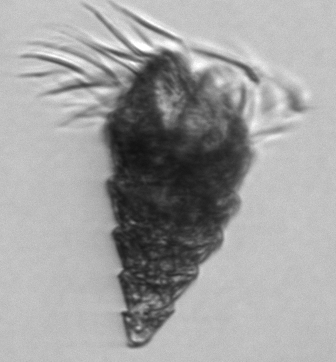
Label: Laboea_strobila